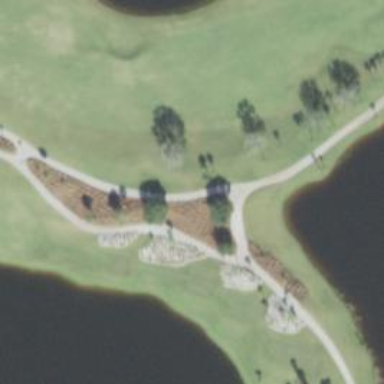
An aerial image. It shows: Path for both roads and golfers.